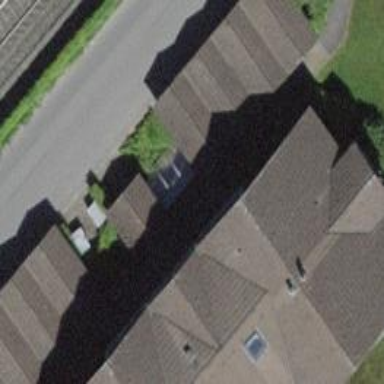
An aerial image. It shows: Group of garages.